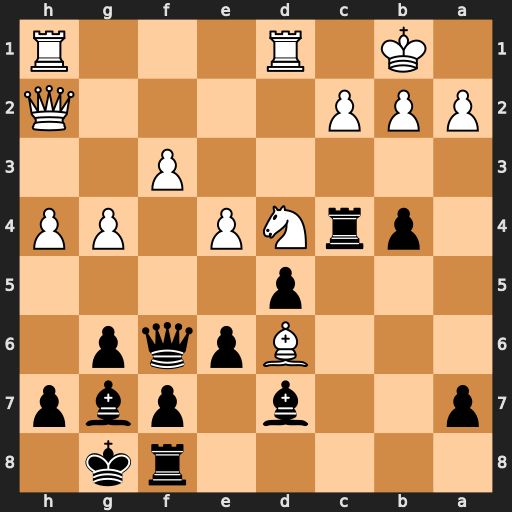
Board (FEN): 5rk1/p2b1pbp/3Bpqp1/3p4/1prNP1PP/5P2/PPP4Q/1K1R3R
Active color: b
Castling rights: -
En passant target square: -
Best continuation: Rxd4 Rxd4 Qxd4